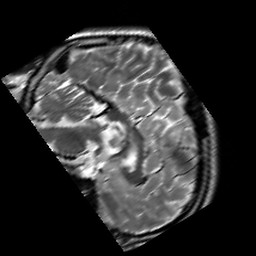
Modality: T2w
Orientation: sagittal
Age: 32
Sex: male
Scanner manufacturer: siemens
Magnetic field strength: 3 T
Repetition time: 7 s
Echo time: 0.09 s